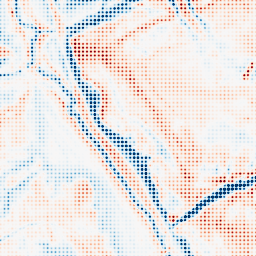
Category: multiscale
Decomposition family: dog_multiscale
Decomposition parameters: sigma_ratio: 1.6
n_scales: 4
base_sigma: 1
Upsampling method: sinc_hamming
Upsampling parameters: scale: 8
kernel_size: 4
Upsampling scale: 8